【题型】填空题　【知识点】平面几何　【难度】easy
如图, $DE // BC$, $\dfrac{DA}{BA} = \dfrac{1}{3}$, $BC = 9$, 那么 $ED =\_\_\_\_\_$

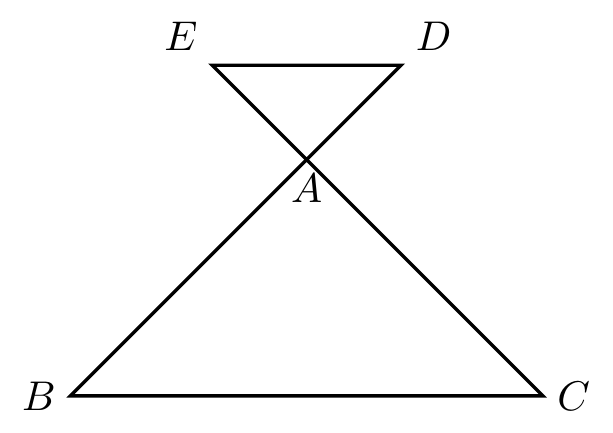
【解答】
解：$\because DE // BC$

$\therefore \dfrac{DA}{BA} = \dfrac{DE}{BC} = \dfrac{1}{3}$

$\because BC = 9$

$\therefore DE = 3$

故答案为：3。